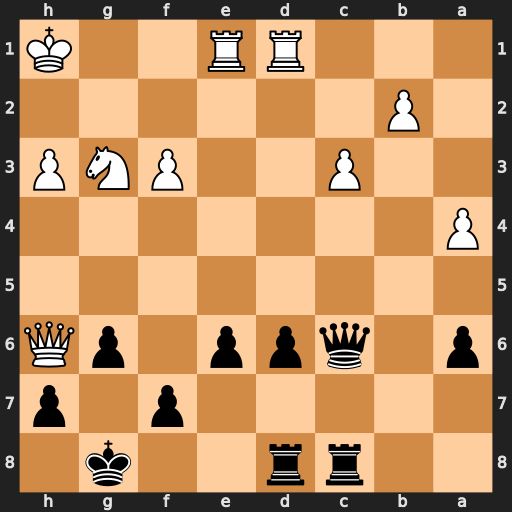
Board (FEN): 2rr2k1/5p1p/p1qpp1pQ/8/P7/2P2PNP/1P6/3RR2K
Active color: b
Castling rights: -
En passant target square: -
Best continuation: Qxf3+ Kh2 Qf2+